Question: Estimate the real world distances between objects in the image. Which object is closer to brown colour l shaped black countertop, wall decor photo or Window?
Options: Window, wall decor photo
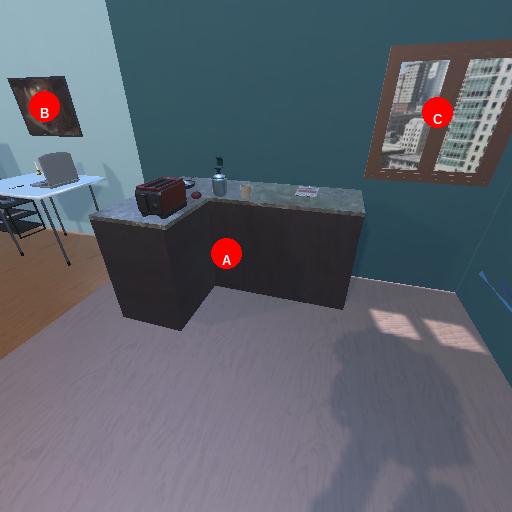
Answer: Window